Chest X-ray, PA view. Patient: 32 years old, sex M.
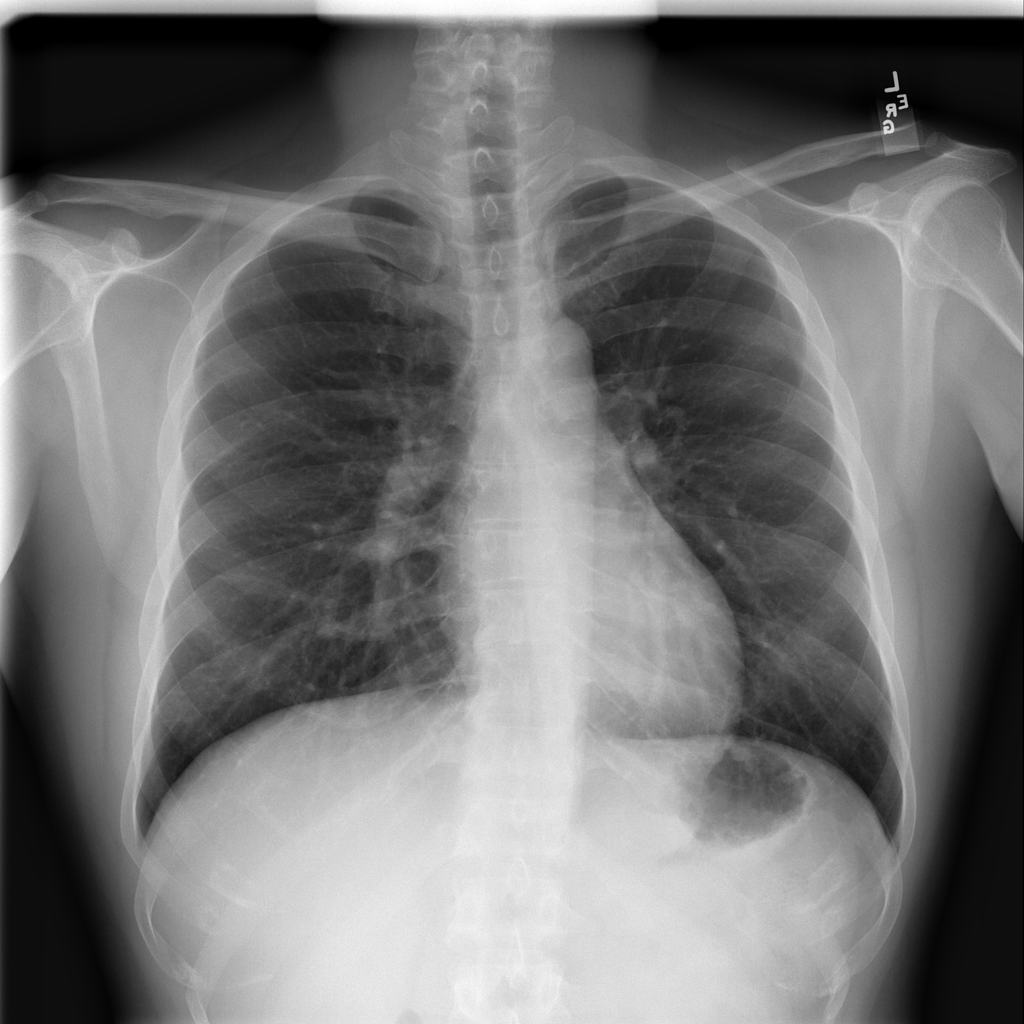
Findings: No Finding